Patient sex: M
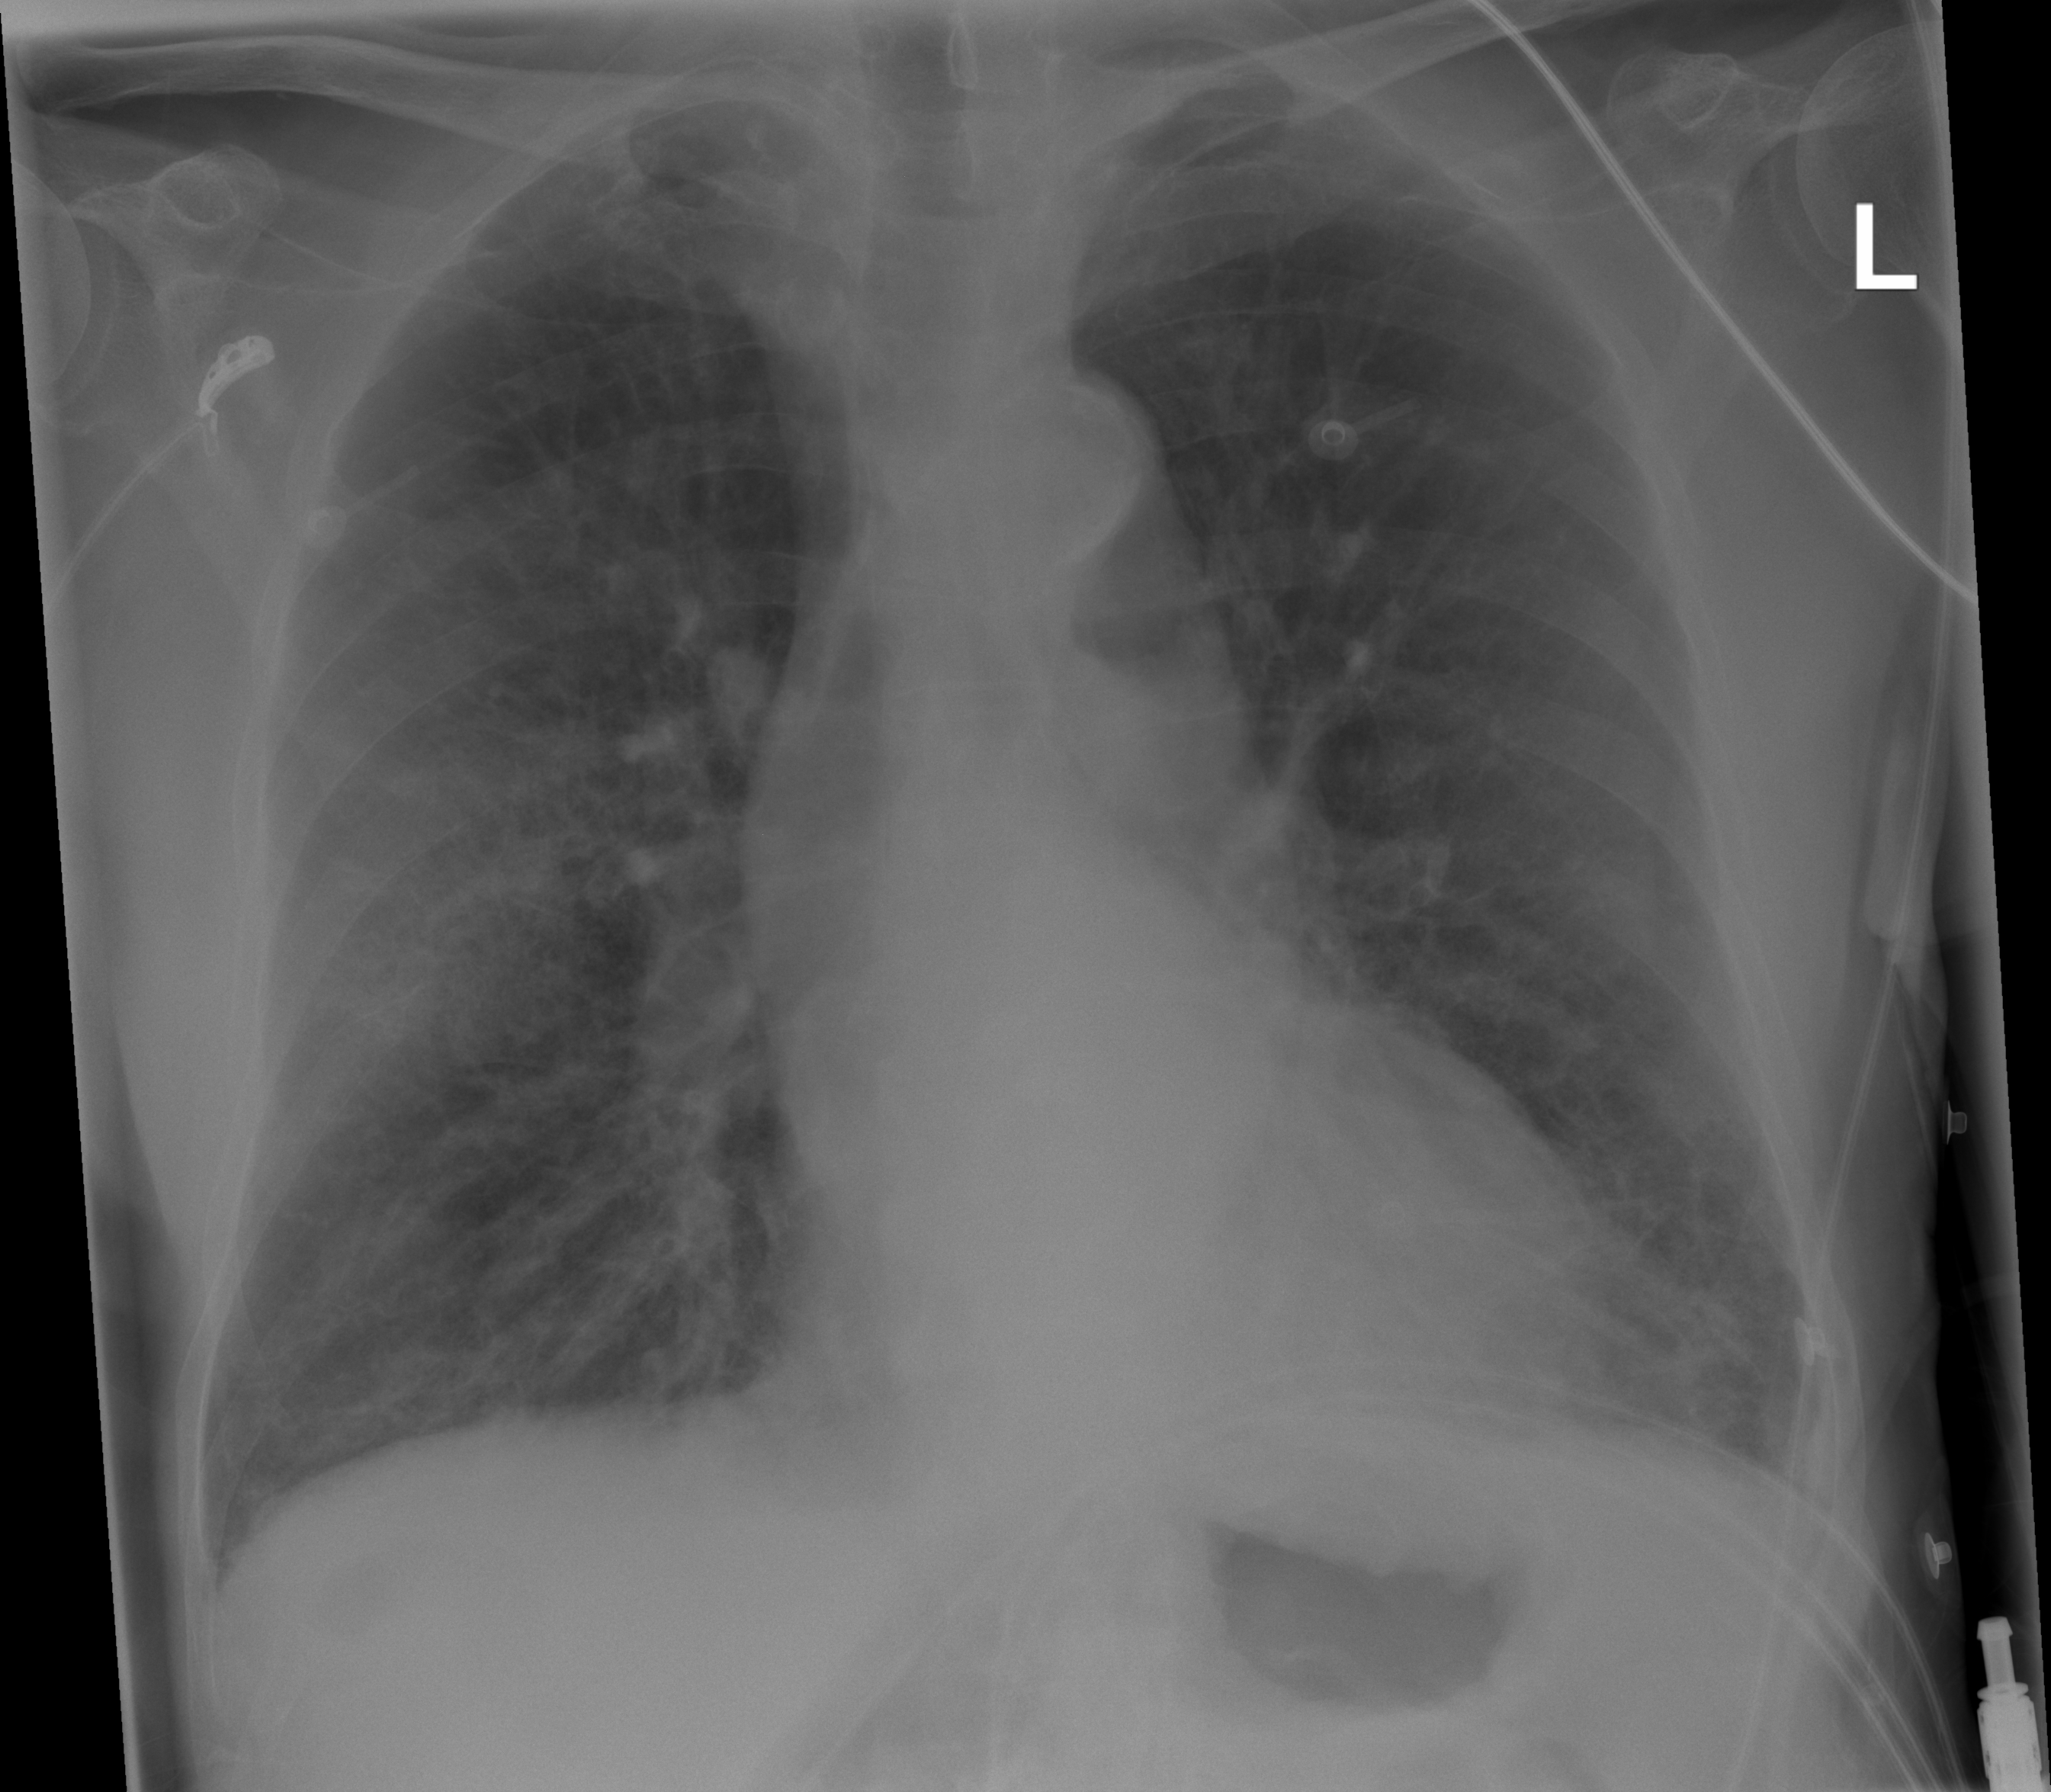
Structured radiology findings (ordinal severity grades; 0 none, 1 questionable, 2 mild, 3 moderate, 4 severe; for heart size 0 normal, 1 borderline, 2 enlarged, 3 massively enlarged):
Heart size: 0
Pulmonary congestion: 0
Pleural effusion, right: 0
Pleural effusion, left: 2
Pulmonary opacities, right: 2
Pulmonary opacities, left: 0
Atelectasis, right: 0
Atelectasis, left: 2